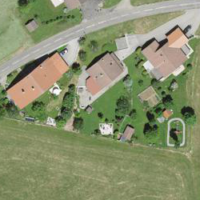
EUNIS habitat code: 52
Species observed at this site:
Linaria vulgaris
Trifolium repens
Lathyrus pratensis